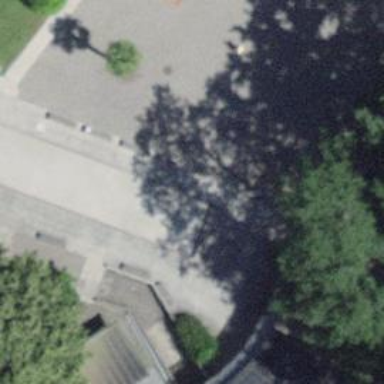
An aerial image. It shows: Concrete bench.